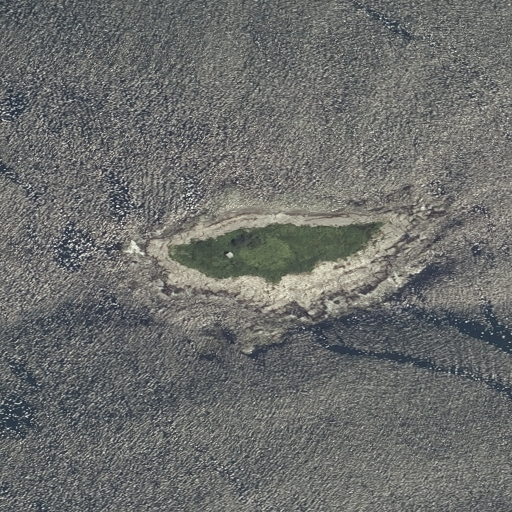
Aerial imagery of island in Maine named Ram Island containing open water and herbaceous wetlands